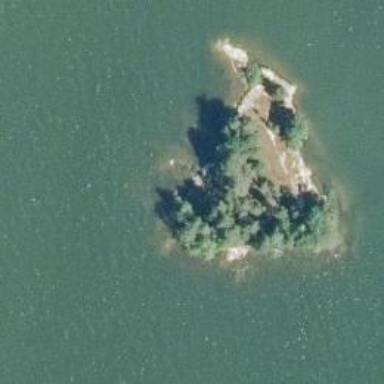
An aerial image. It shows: Islet.